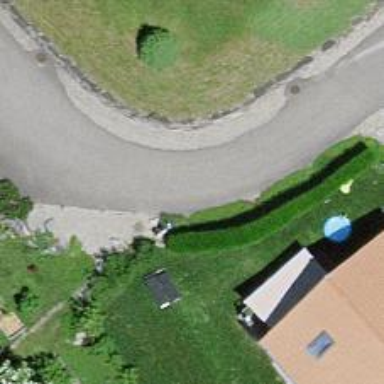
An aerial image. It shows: Residential road.